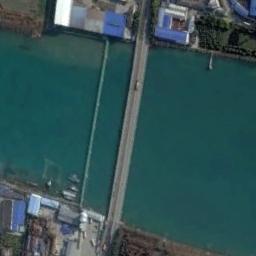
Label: bridge